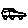
Label: car